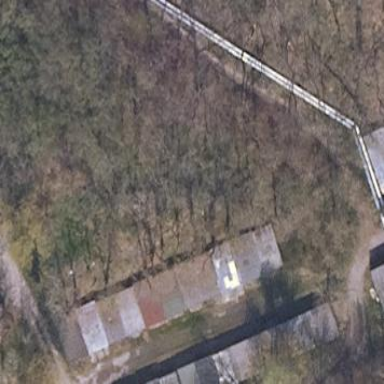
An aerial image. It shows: Group of garages.